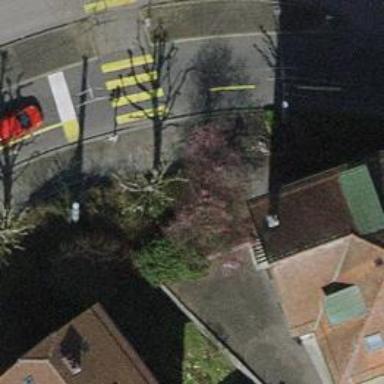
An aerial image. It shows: Bicycle repair station is available.